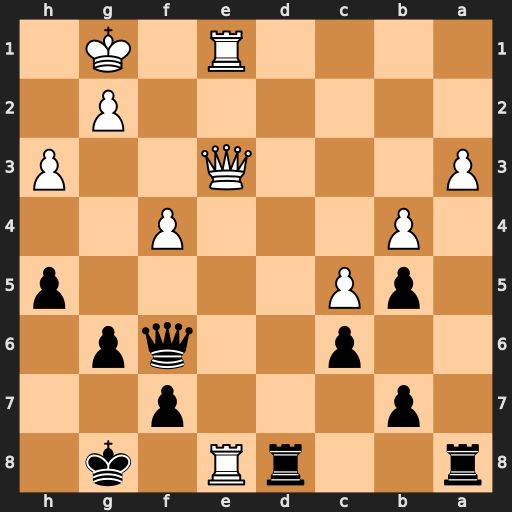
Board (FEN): r2rR1k1/1p3p2/2p2qp1/1pP4p/1P3P2/P3Q2P/6P1/4R1K1
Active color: b
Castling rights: -
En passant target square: -
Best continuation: Rxe8 Qxe8+ Rxe8